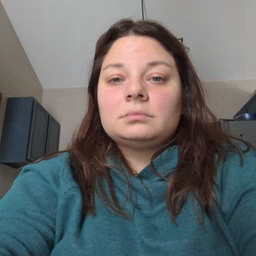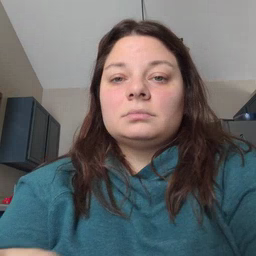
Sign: wet